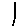
Label: line